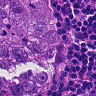
Metastatic tissue present: yes